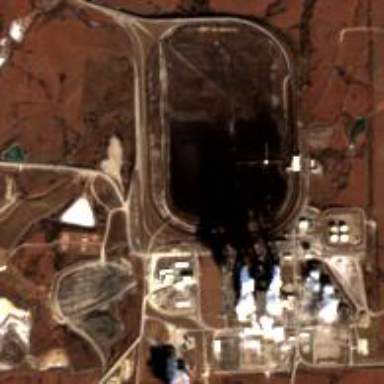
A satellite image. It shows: Industrial area with coal-powered plant.